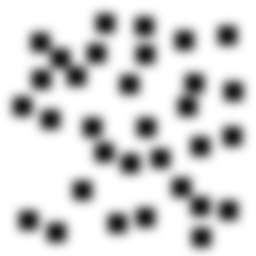
Squares: 32
Triangles: 0
Stars: 0
Total shapes: 32